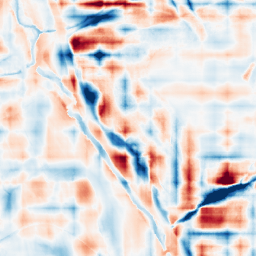
Category: wavelet
Decomposition family: wavelet_reverse_biorthogonal
Decomposition parameters: wavelet: rbio2.4
level: 5
Upsampling method: regularized
Upsampling parameters: scale: 4
lambda_reg: 0.001
Upsampling scale: 4